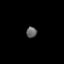
Tissue: skin
Cell type: Others
Senescence score: 0.778
Nuclear area (px): 114
Mean DAPI intensity: 99.465